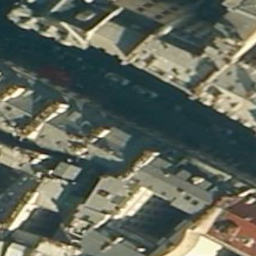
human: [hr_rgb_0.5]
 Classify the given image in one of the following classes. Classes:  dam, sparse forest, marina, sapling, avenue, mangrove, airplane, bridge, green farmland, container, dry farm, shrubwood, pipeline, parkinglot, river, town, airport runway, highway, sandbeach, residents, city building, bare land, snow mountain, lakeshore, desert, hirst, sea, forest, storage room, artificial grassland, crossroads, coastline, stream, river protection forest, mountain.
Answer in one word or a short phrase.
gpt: city building